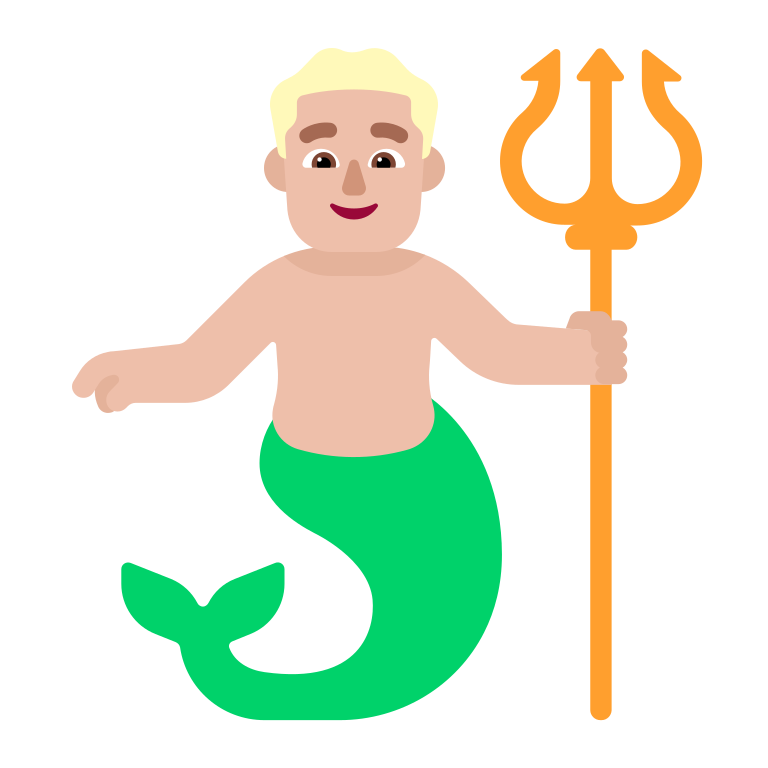
man merpeople flat  light